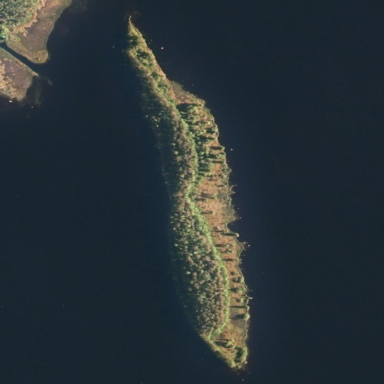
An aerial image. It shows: Island covered with woodland.